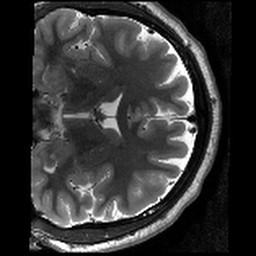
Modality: T2w
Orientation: coronal
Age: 25
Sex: male
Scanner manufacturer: siemens
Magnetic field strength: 3 T
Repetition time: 8.02 s
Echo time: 0.08 s